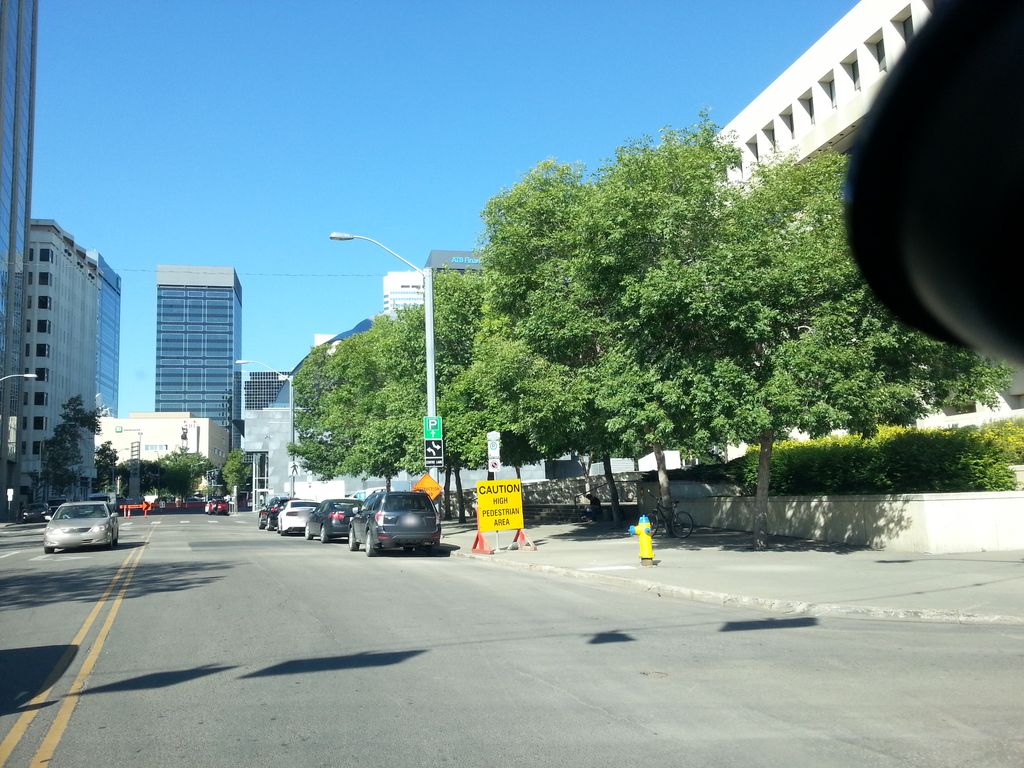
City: edmonton